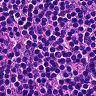
Metastatic tissue present: no